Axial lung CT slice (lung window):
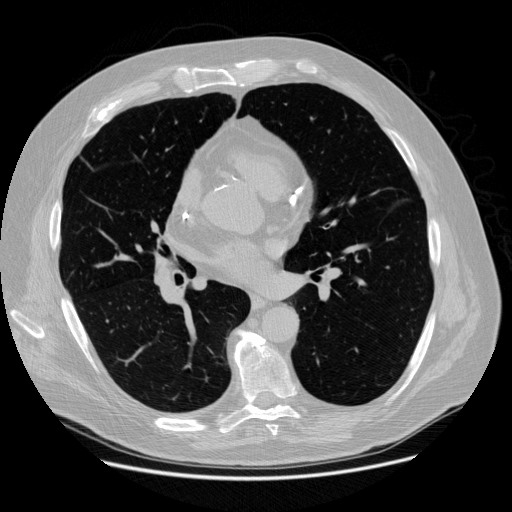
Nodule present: no